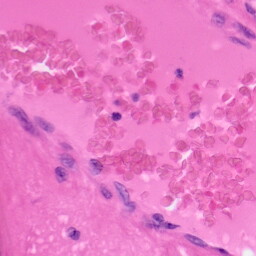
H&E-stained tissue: Colon